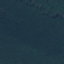
Land use / land cover: Forest